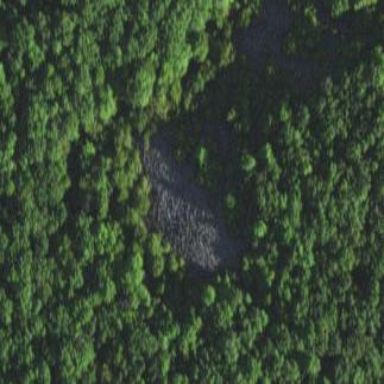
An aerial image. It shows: Natural scree.